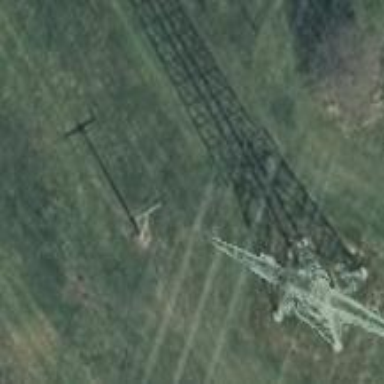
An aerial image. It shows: Power pole.